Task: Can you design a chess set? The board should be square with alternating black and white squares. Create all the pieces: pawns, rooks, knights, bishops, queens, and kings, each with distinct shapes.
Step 861:
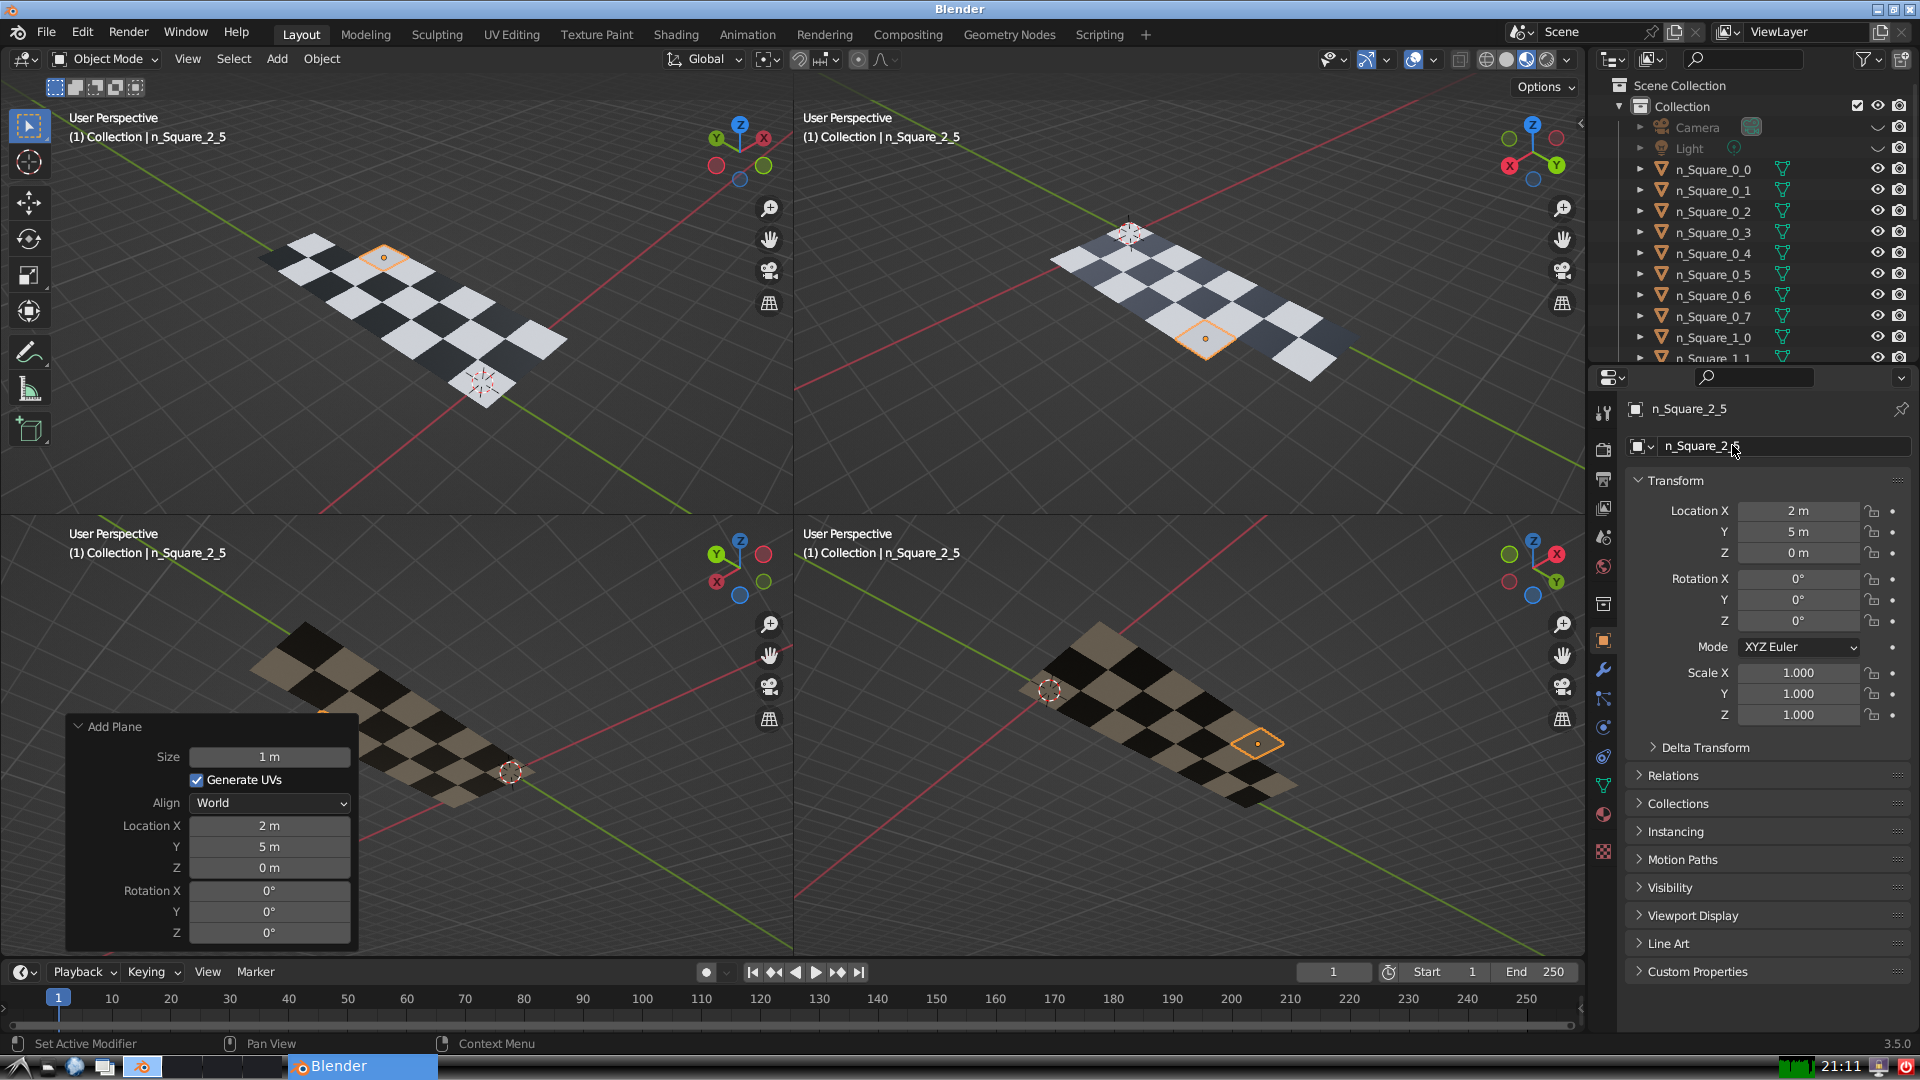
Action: {"mouse_move": [1603, 815]}